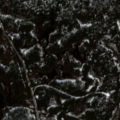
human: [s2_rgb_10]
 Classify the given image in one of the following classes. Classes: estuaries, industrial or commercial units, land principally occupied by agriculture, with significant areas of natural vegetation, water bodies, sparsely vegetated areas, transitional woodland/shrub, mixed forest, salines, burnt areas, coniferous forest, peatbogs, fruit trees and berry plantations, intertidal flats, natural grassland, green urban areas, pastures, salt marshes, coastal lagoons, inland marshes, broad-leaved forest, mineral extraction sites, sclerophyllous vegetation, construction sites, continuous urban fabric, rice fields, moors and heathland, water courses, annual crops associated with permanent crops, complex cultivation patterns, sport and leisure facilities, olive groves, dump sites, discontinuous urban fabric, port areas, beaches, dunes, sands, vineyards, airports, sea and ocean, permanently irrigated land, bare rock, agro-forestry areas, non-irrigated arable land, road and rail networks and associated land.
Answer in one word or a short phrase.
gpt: coniferous forest, transitional woodland/shrub, peatbogs